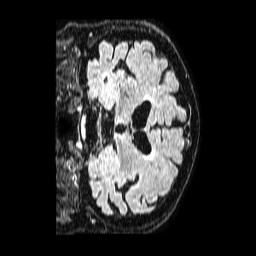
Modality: FLAIR
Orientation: coronal
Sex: male
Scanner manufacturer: philips
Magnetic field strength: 1.5 T
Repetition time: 4.8 s
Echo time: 0.3 s